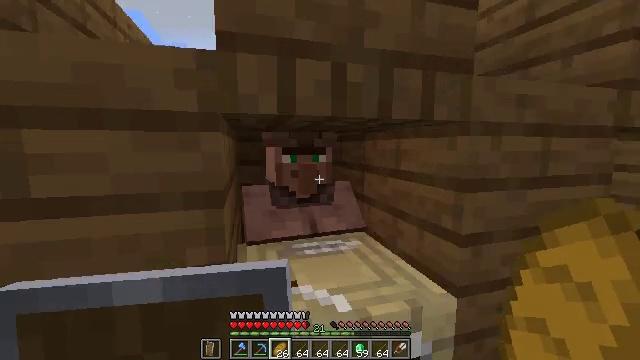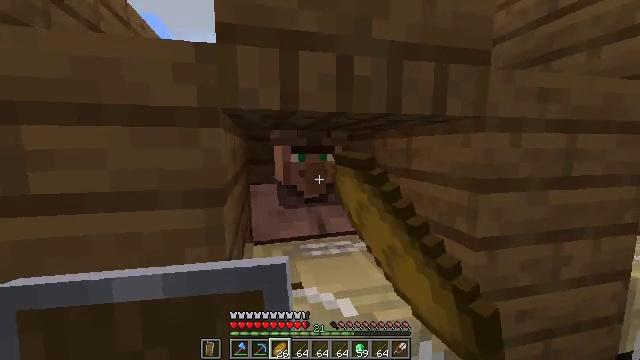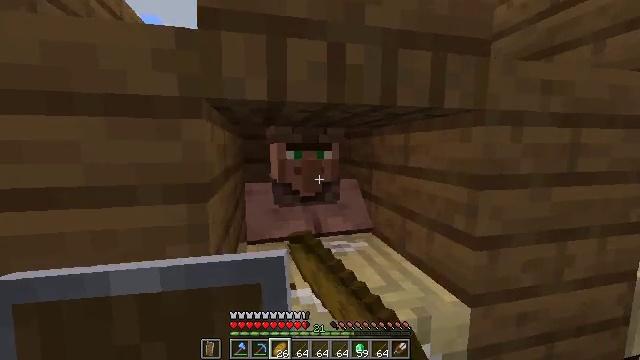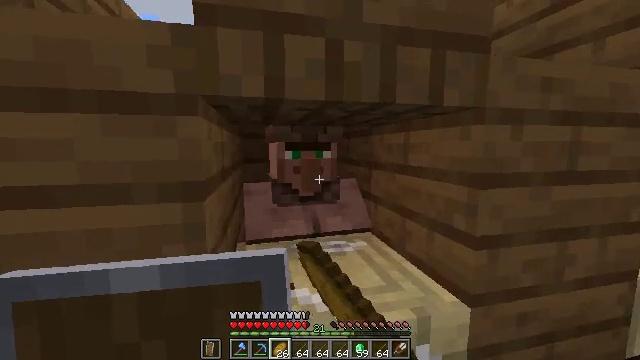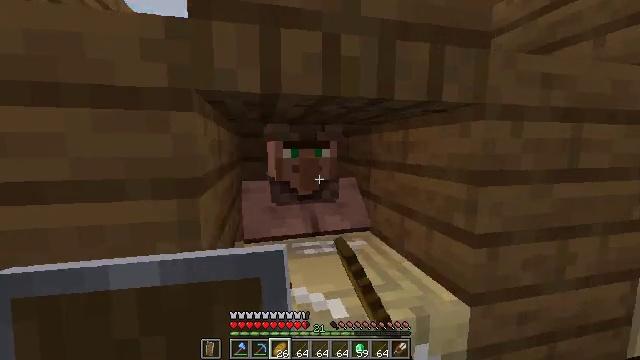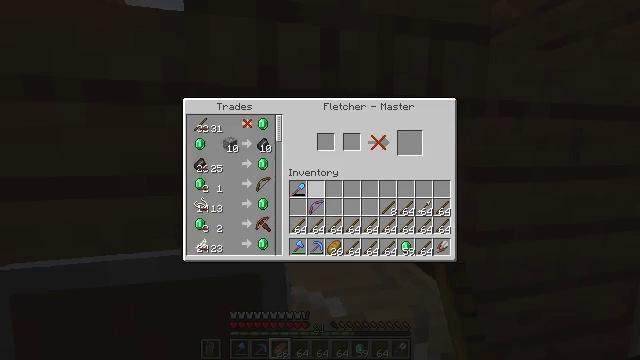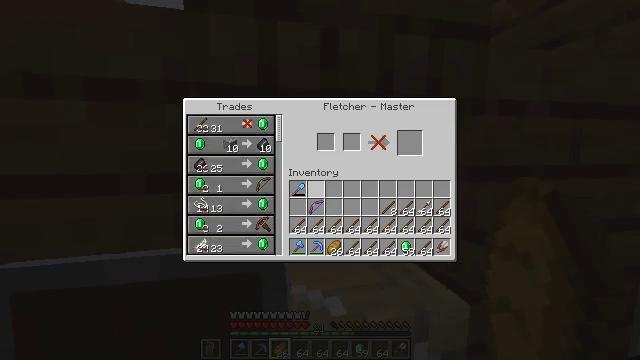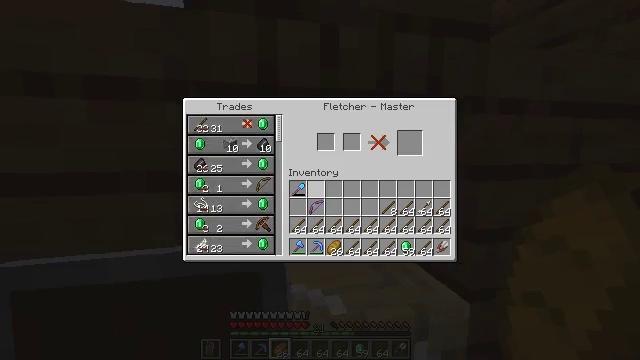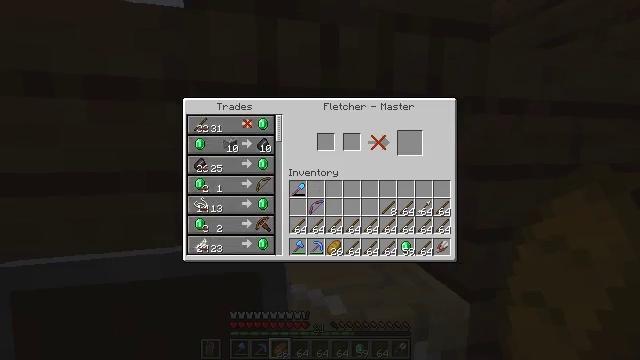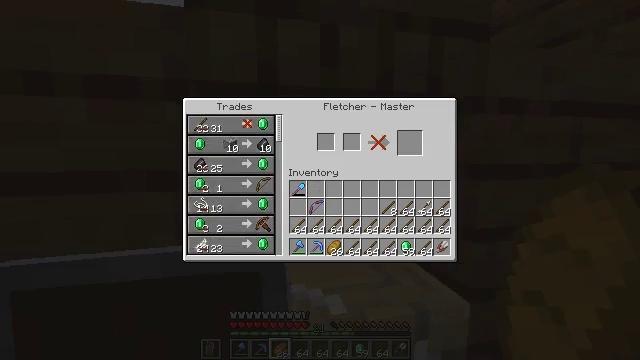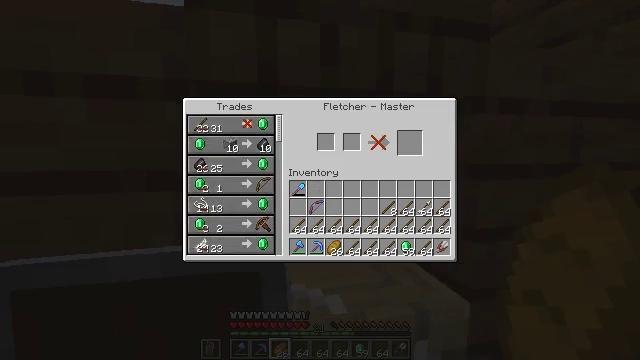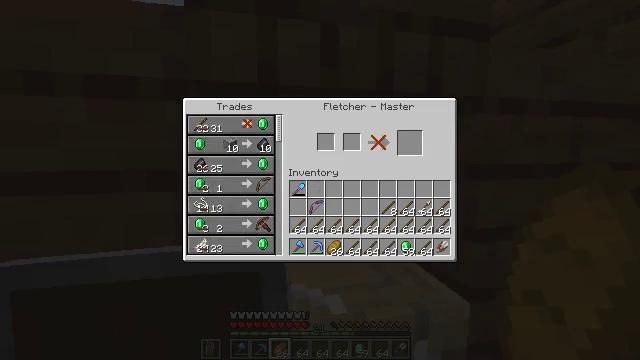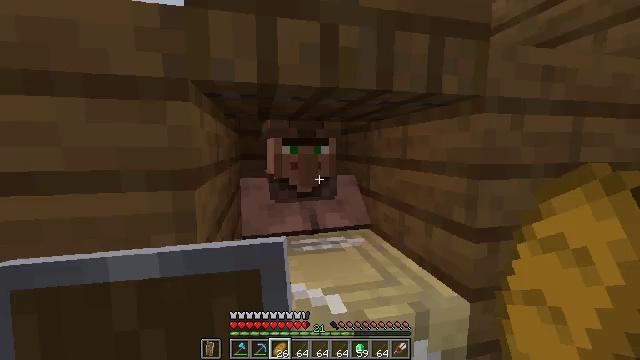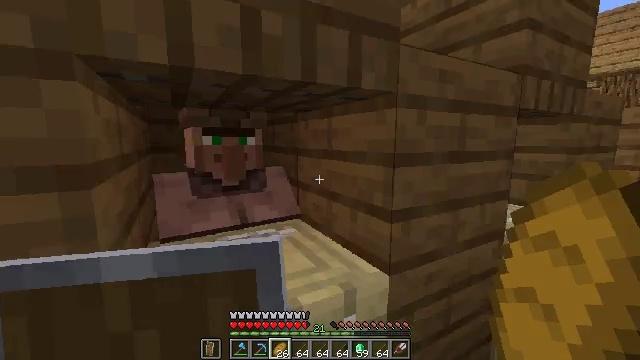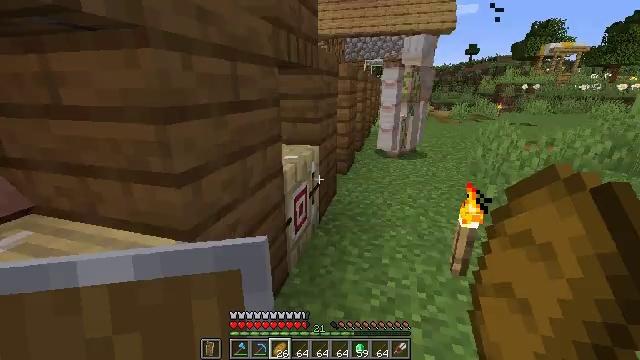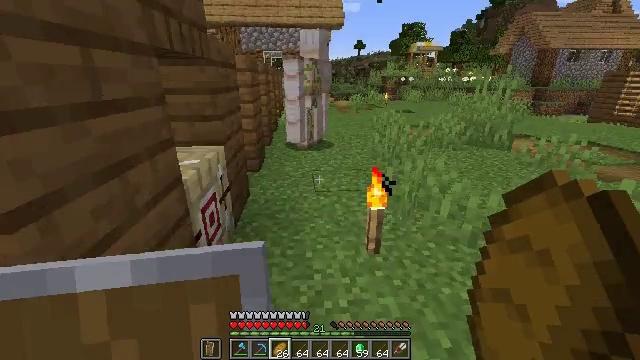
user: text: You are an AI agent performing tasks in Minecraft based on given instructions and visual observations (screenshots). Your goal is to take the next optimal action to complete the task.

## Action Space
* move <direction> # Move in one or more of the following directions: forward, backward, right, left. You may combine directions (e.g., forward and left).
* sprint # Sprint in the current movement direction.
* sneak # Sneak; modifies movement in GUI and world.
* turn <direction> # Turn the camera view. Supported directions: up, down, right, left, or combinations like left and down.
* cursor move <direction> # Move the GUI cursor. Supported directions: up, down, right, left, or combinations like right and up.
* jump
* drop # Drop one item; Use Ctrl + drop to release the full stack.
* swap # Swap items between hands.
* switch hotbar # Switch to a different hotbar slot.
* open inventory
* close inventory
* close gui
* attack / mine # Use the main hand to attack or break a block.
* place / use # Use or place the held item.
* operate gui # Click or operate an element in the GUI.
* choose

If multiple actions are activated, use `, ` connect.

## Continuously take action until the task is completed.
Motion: motion action
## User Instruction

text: Mine the yellow stained glass pane to remove it.
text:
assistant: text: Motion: turn left, use / place
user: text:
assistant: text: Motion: use / place
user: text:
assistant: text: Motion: use / place
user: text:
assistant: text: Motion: no_op
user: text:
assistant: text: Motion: no_op
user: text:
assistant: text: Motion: no_op
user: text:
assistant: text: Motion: no_op
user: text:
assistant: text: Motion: no_op
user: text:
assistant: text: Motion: cursor move left
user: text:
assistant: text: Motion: no_op
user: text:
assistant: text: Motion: no_op
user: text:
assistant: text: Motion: close inventory
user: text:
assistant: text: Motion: turn right and down, close inventory
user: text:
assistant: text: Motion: move forward, turn right and down
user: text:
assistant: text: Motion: move forward, turn right and down
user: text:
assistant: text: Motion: move forward, turn right
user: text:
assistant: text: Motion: move forward, turn right
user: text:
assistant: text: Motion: move forward, sprint, turn left and up
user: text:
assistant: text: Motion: move forward, sprint
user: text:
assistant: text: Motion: move forward, sprint
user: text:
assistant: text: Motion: move forward, sprint, jump
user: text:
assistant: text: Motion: move forward, sprint, jump
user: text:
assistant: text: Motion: move forward, sprint, jump
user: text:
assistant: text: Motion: move forward, sprint, jump
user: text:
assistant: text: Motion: move forward, sprint, jump
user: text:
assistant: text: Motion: move forward, sprint, jump
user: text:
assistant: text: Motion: move forward, sprint, jump
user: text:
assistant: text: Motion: move forward, sprint, jump
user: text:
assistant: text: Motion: move forward, sprint, jump
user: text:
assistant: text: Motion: move forward, sprint, jump